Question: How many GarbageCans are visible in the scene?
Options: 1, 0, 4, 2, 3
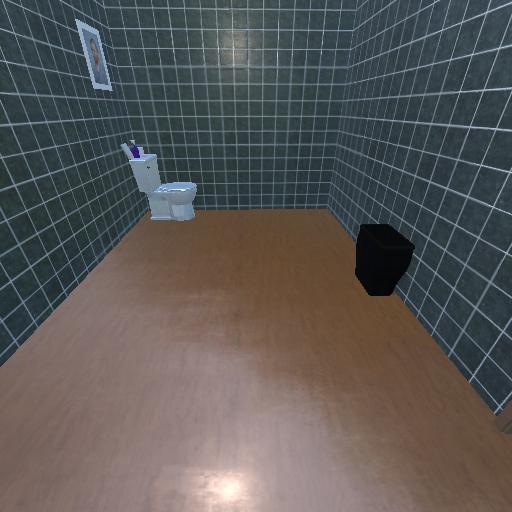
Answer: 1